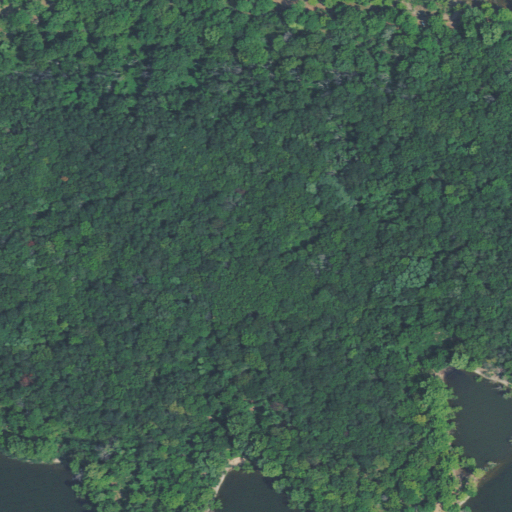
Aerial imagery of island in Oklahoma named Blackberry Island containing deciduous forest and open water